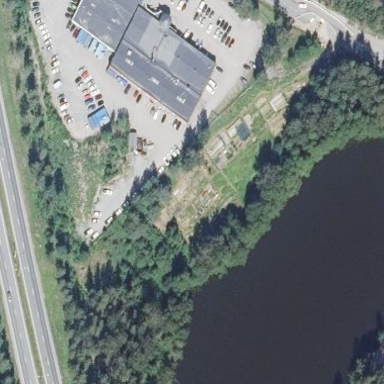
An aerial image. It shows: Allotments area.